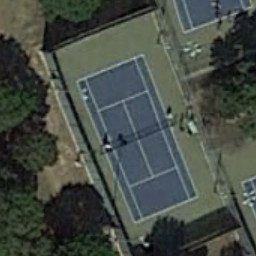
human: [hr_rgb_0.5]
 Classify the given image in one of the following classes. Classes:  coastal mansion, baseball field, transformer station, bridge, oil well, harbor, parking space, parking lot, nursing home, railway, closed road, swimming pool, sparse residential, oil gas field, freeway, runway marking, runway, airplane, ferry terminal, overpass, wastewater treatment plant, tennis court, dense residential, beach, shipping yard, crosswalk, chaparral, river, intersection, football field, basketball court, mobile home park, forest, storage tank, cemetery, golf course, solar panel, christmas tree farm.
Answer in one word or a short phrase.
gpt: tennis court